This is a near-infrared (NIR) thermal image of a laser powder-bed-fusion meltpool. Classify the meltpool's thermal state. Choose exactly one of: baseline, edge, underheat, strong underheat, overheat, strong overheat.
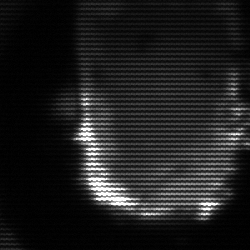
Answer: baseline